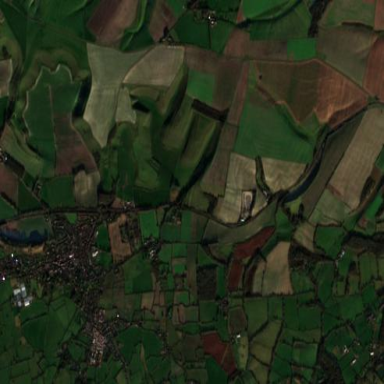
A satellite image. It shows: Chalk downland covered with grassland.